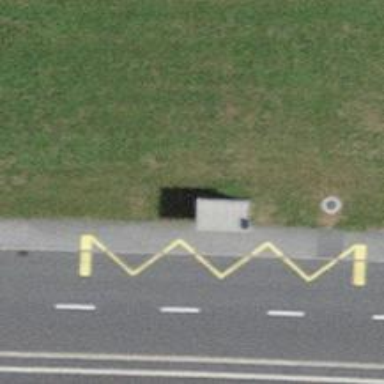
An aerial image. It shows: Bus stop with platform for public transport.